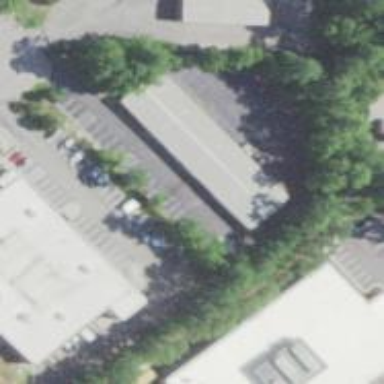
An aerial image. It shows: Commercial building.